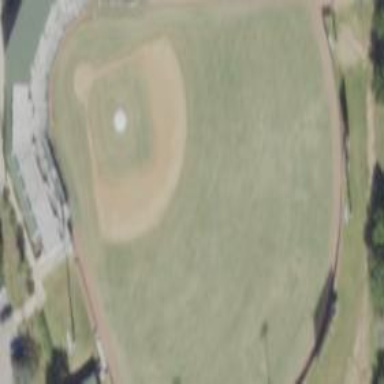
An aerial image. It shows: Baseball pitch for leisure land.